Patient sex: M
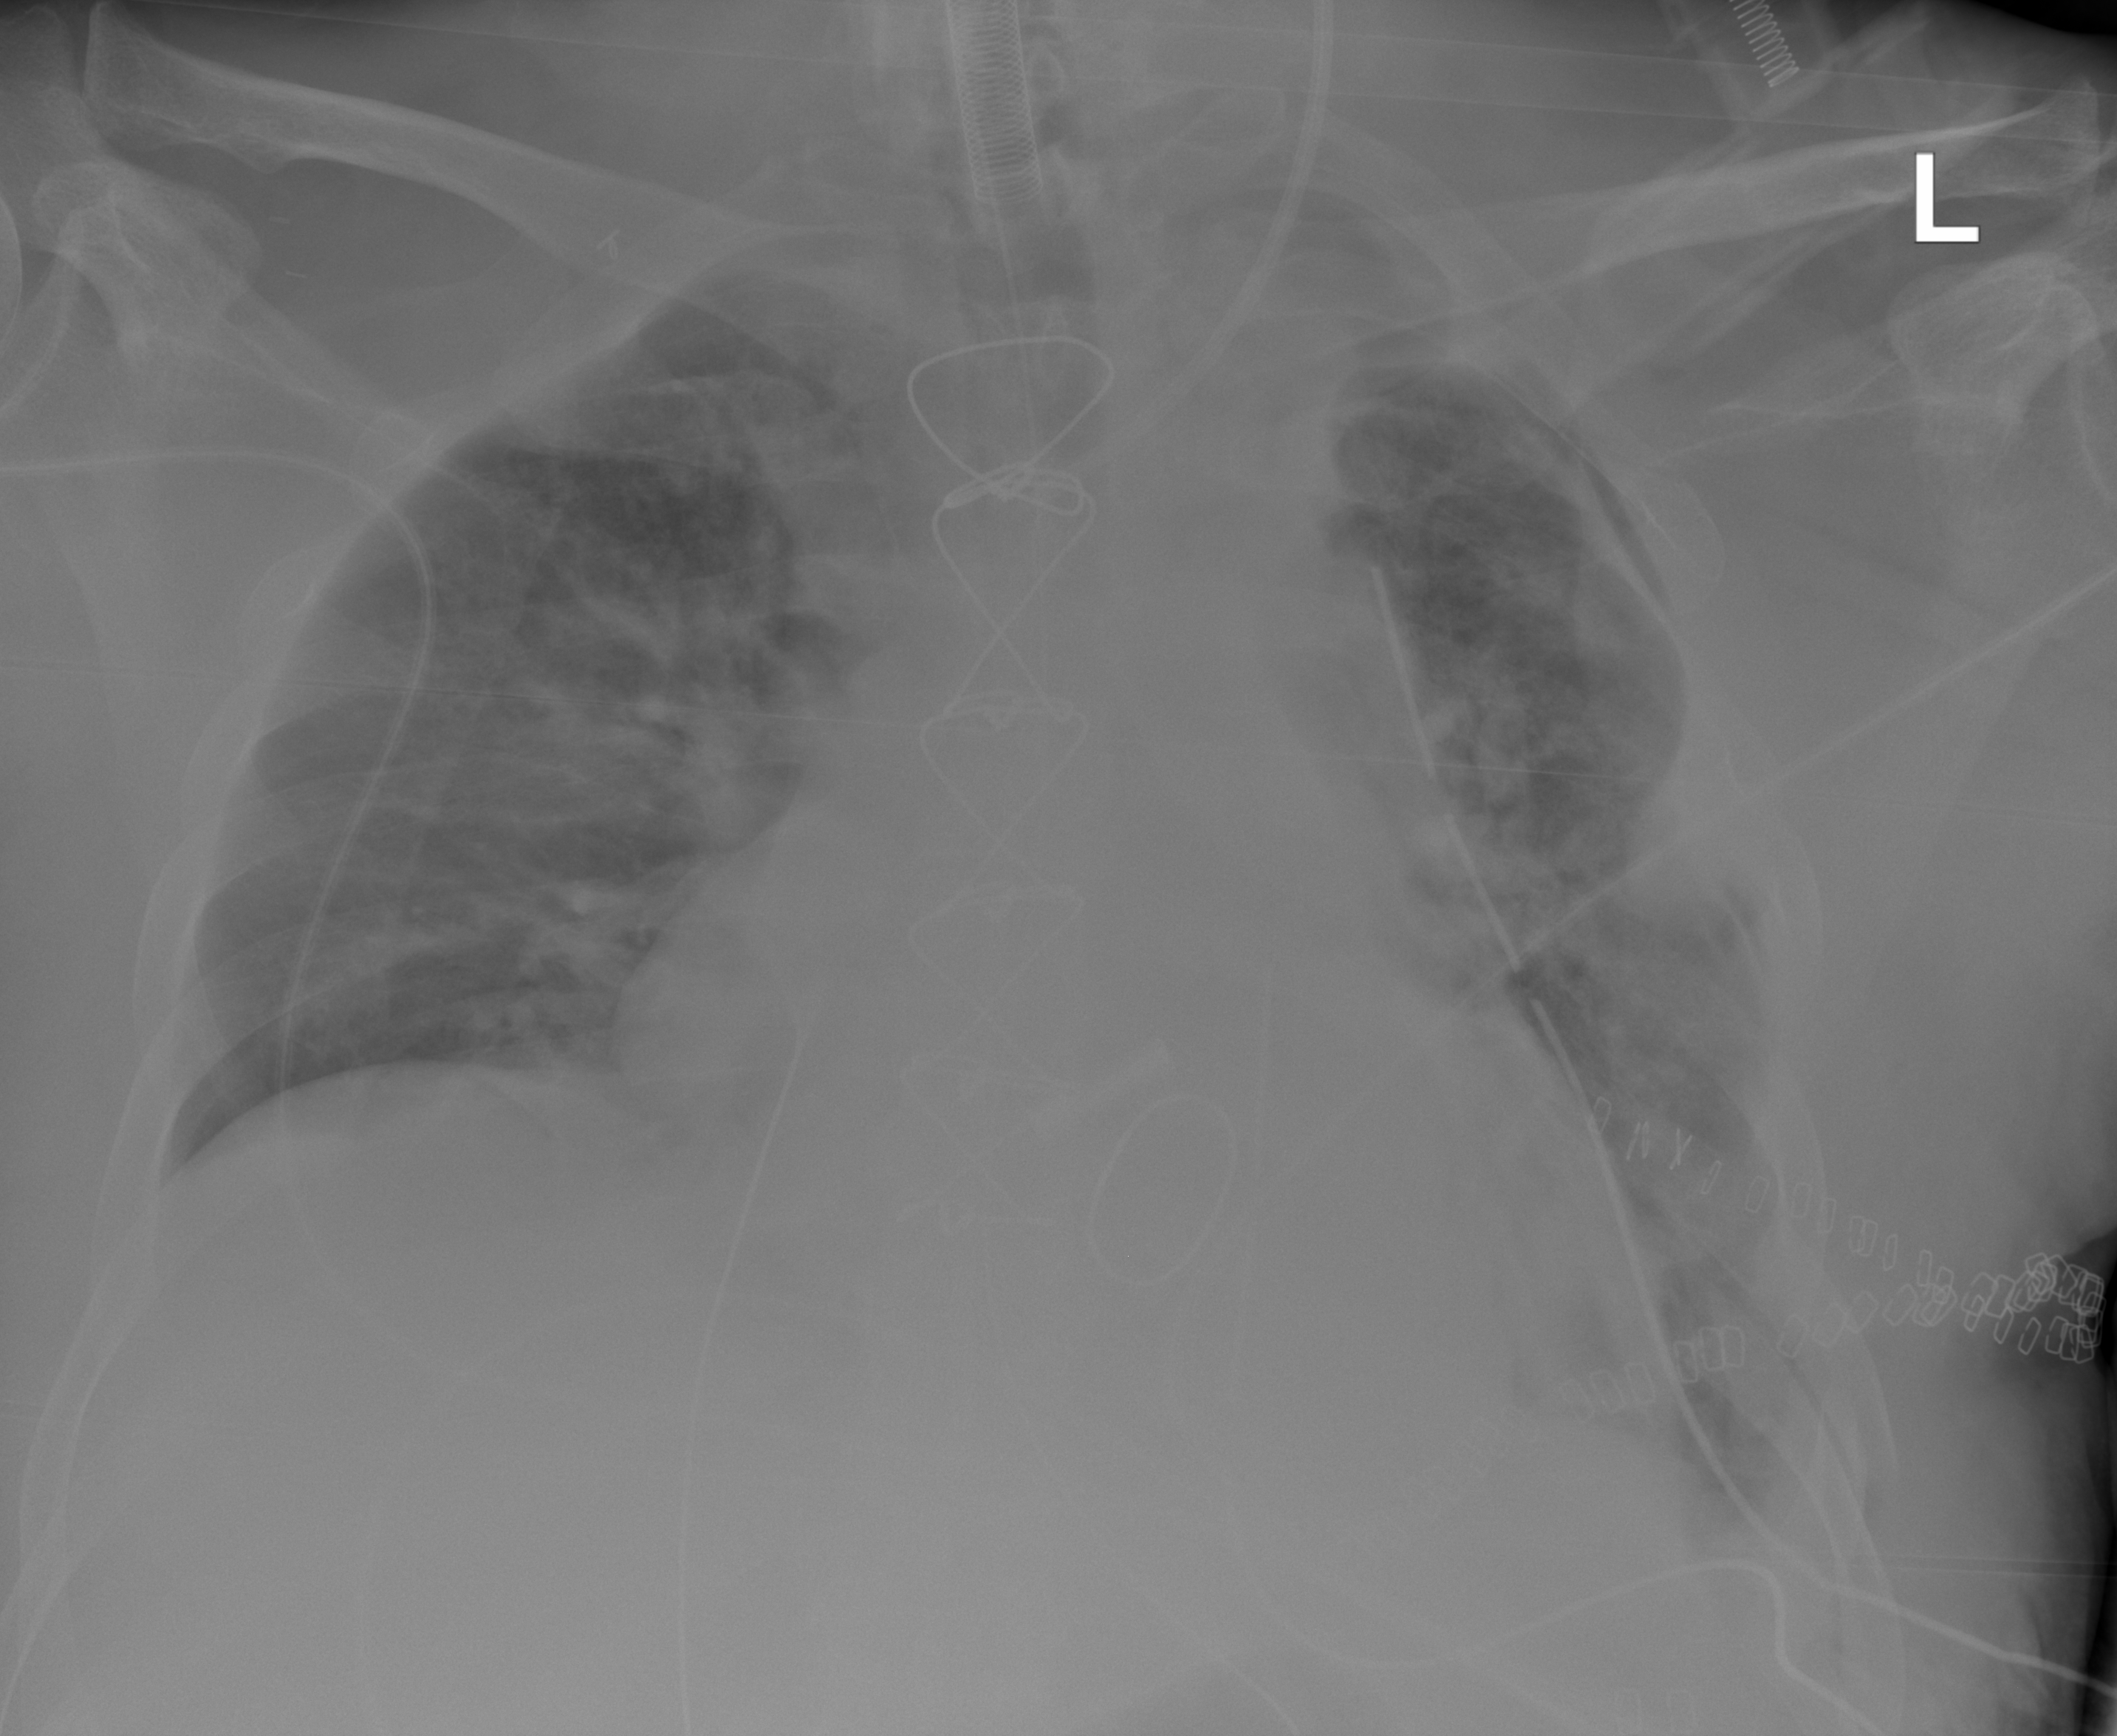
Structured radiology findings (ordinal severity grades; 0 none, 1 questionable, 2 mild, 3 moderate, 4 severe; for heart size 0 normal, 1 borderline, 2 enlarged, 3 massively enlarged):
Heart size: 1
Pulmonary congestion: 2
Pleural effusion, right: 0
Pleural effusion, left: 2
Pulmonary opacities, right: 0
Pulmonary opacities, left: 2
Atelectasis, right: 2
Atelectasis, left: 3